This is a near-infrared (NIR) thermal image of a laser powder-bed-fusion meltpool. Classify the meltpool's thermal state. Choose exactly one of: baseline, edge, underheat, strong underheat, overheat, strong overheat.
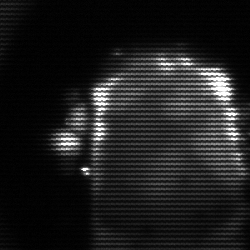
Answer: baseline